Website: walmart
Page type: account-selection
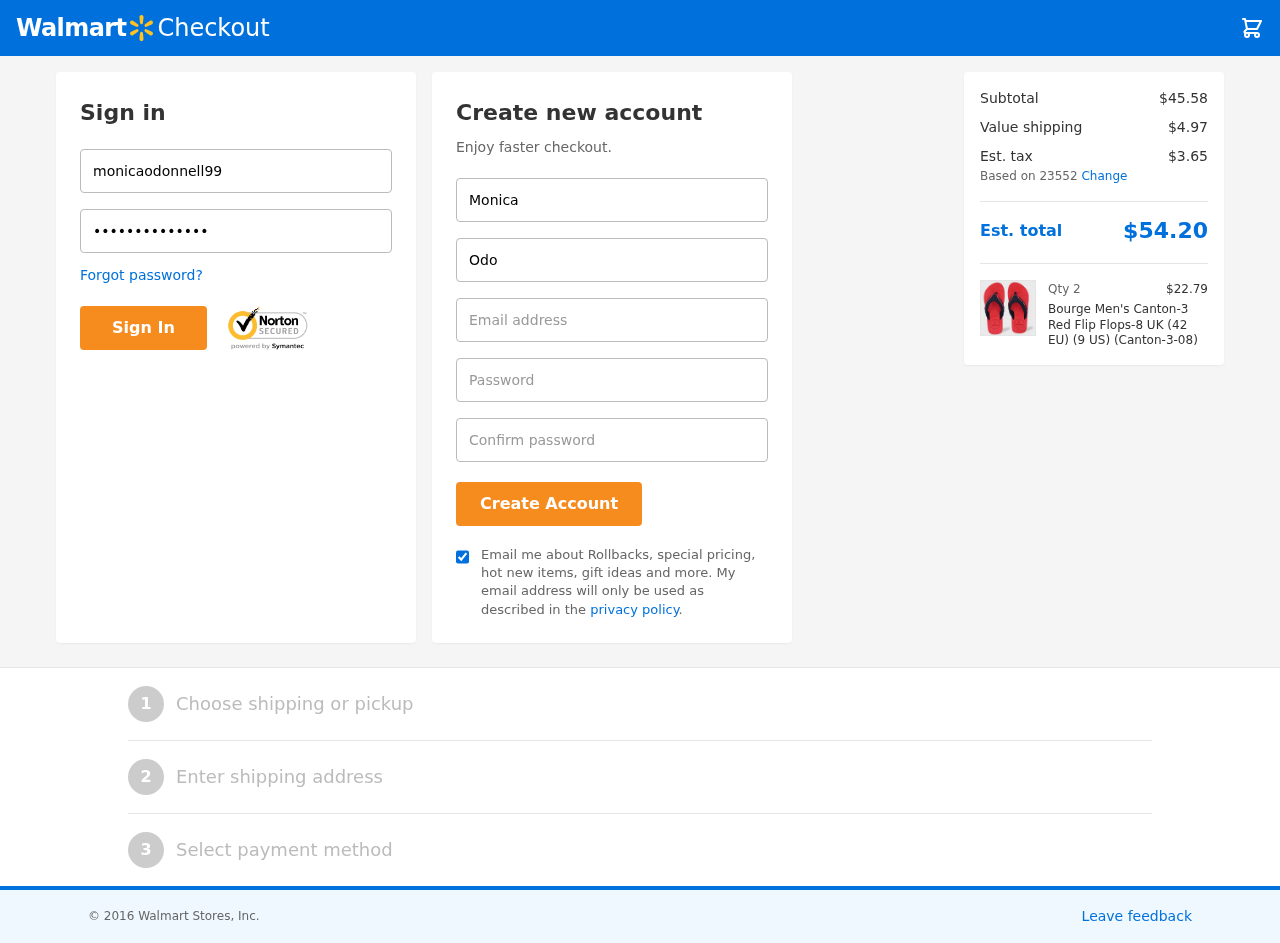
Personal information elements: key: PII_EMAIL
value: monica_odonnell@yahoo.com
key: PII_FIRSTNAME
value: Monica
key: PII_LASTNAME
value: Odonnell
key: PII_LOGIN_USERNAME
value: monicaodonnell99
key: PII_POSTCODE
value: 23552
Product elements: key: PRODUCT1_NAME
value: Bourge Men's Canton-3 Red Flip Flops-8 UK (42 EU) (9 US) (Canton-3-08)
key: PRODUCT1_PRICE
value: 22.79
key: PRODUCT1_QUANTITY
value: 2
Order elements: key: ORDER_SUBTOTAL
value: $45.58
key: ORDER_SHIPPING_COST
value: $4.97
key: ORDER_TAX
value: $3.65
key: ORDER_TOTAL
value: $54.20